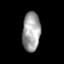
Tissue: skin
Cell type: Epithelial cells
Senescence score: 0.2867
Nuclear area (px): 697
Mean DAPI intensity: 158.306